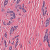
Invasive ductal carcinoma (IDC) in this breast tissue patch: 1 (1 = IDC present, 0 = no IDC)